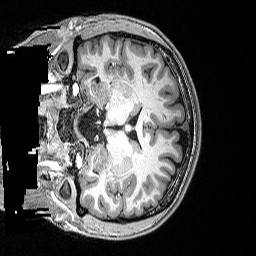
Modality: T1w
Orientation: coronal
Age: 19
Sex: male
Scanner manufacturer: siemens
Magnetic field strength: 3 T
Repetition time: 2.53 s
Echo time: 0.0033 s